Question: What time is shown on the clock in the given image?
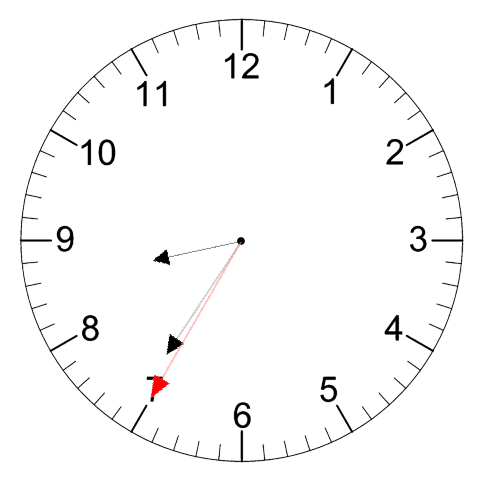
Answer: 08:35:35